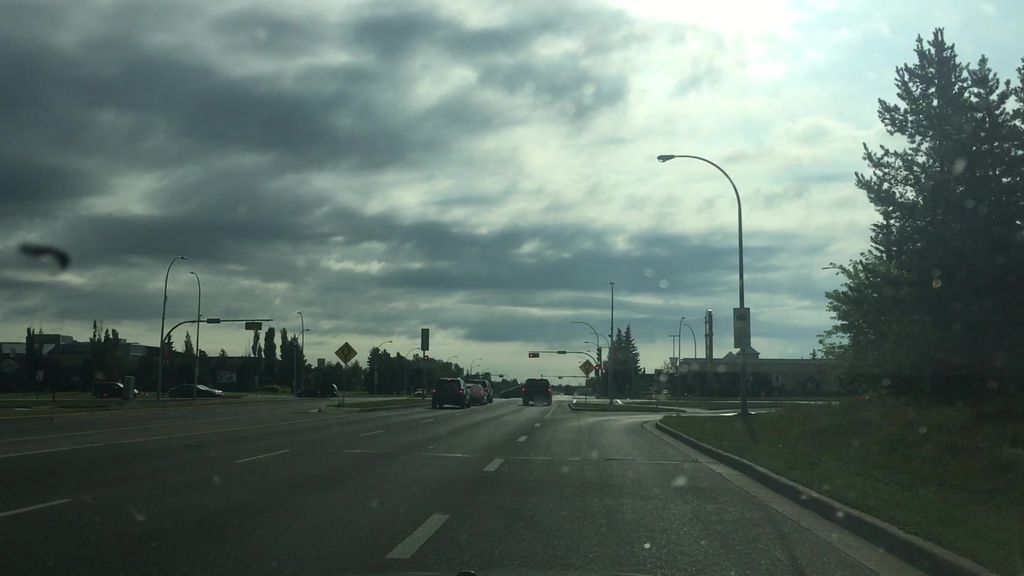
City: edmonton